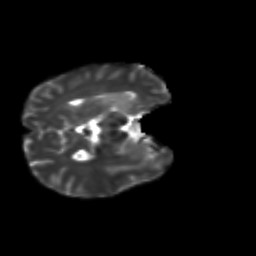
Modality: T2w
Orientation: axial
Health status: ill
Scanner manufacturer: siemens
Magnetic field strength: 3 T
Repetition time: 6.8 s
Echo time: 0.097 s